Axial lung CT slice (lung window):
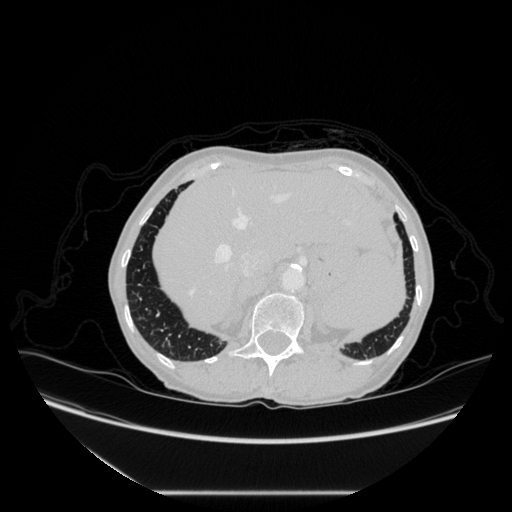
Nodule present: no